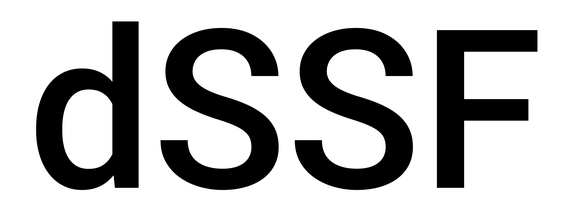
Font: Roboto_Medium